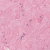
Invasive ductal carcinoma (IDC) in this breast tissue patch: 0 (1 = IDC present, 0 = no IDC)